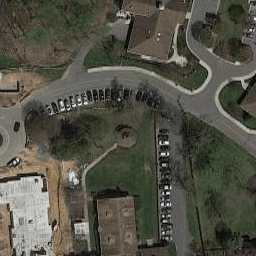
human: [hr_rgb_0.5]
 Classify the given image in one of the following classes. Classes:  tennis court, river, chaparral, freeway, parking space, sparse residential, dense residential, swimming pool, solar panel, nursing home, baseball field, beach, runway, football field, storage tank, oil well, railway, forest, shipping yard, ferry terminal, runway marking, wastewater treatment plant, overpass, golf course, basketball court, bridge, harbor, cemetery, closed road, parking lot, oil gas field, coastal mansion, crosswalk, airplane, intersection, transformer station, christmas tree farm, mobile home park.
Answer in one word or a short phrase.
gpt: nursing home